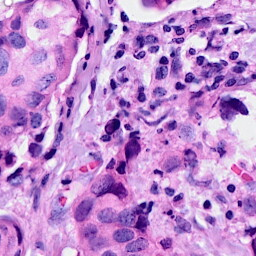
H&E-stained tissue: Breast